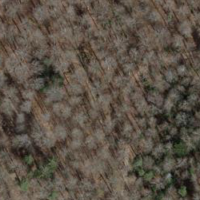
EUNIS habitat code: 41
Species observed at this site:
Viola riviniana